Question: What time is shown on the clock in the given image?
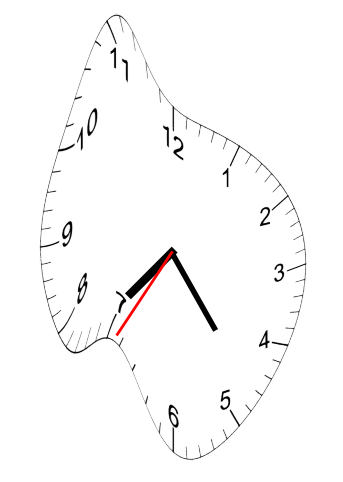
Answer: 07:23:35